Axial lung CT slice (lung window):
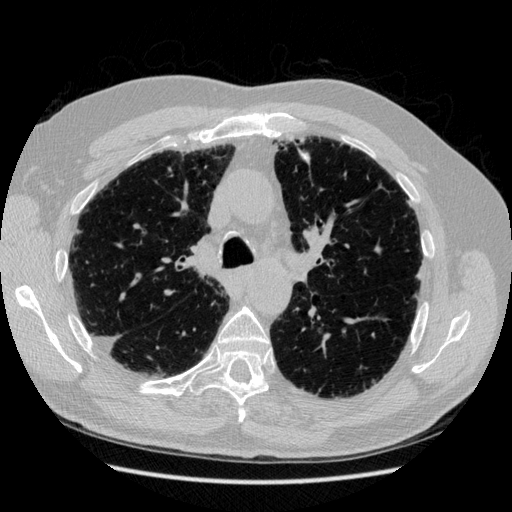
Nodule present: yes
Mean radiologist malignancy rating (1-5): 1